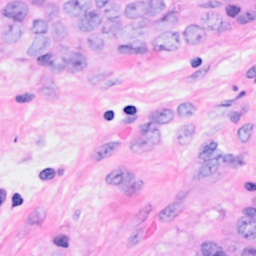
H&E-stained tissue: Breast